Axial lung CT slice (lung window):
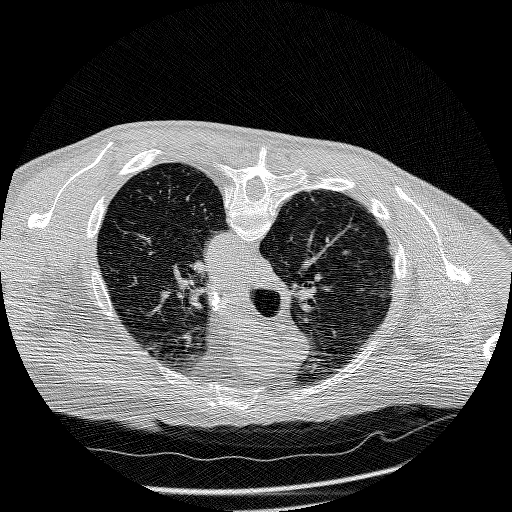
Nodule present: no